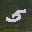
Label: 5